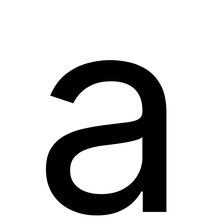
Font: Inter_Regular